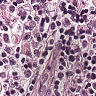
Metastatic tissue present: no